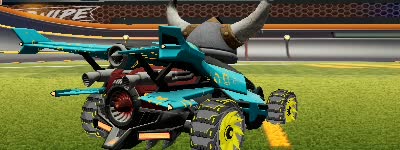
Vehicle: aftershock